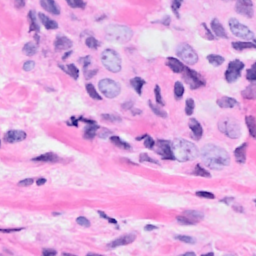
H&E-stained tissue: Breast